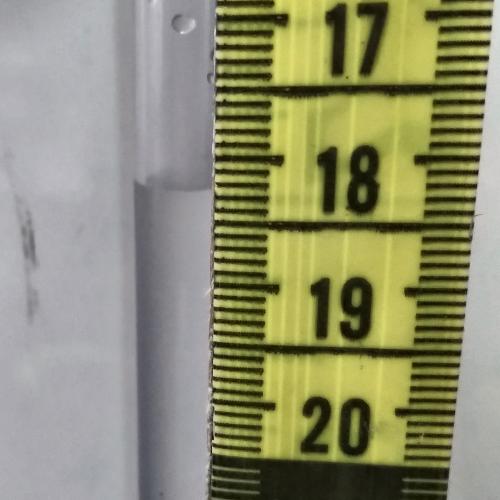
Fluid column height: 18.2 cm